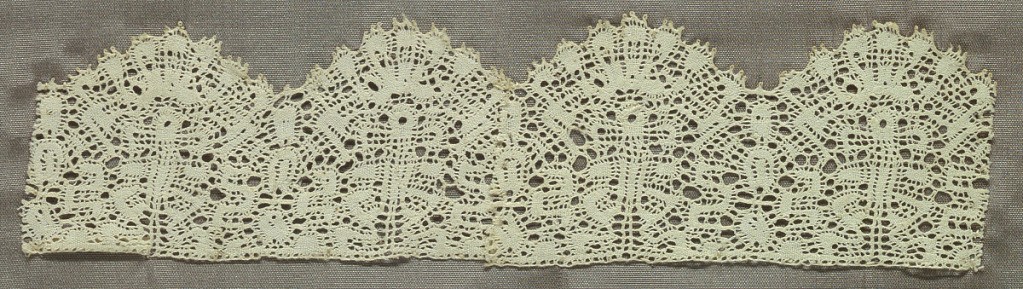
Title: Cooper Union Museum Lace Study Card
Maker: Cooper Union Museum
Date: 17th century
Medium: linen Technique: bobbin lace
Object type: Fragment
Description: Two fragments, each of two rounded points. Tightly-worked design of conventionalized floral motifs. Fragment is mounted on a fabric-covered board and framed behind glass. Frame is natural wood.